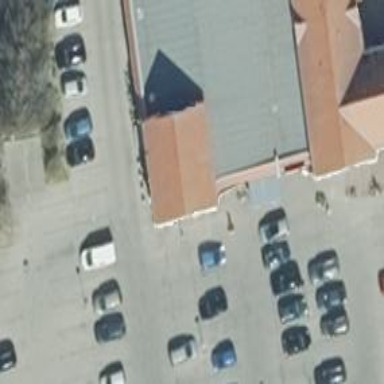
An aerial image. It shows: Bakery.